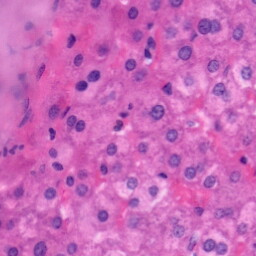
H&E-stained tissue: Liver